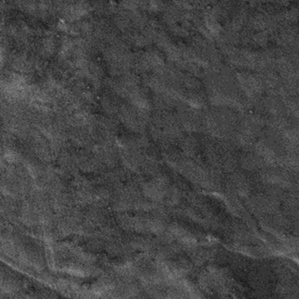
Label: frost